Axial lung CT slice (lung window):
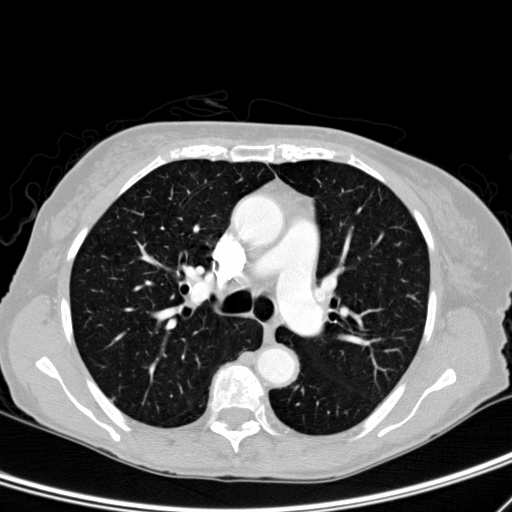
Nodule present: no